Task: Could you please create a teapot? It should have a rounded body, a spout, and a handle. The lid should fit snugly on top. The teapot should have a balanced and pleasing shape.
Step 160:
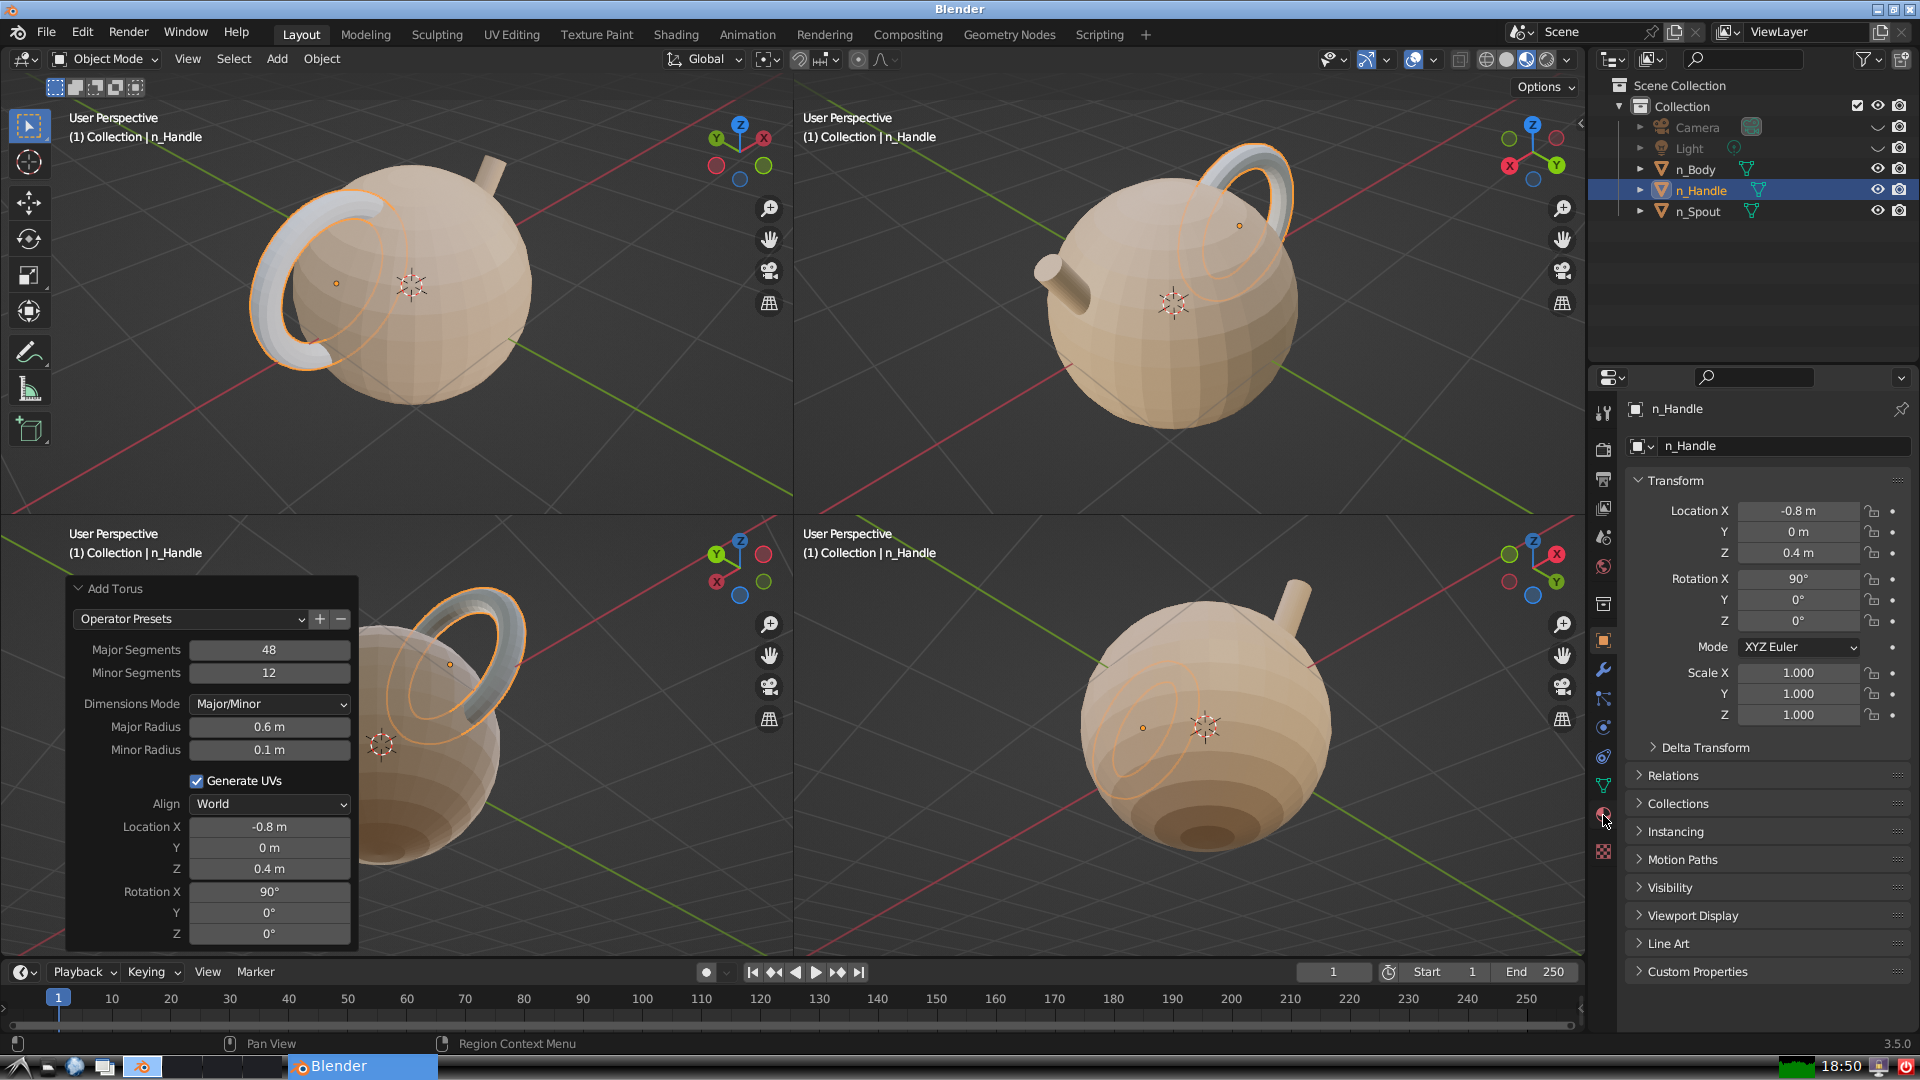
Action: click: no